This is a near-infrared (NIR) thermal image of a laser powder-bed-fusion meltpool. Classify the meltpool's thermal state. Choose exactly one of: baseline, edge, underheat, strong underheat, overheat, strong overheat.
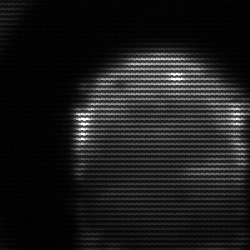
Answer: edge